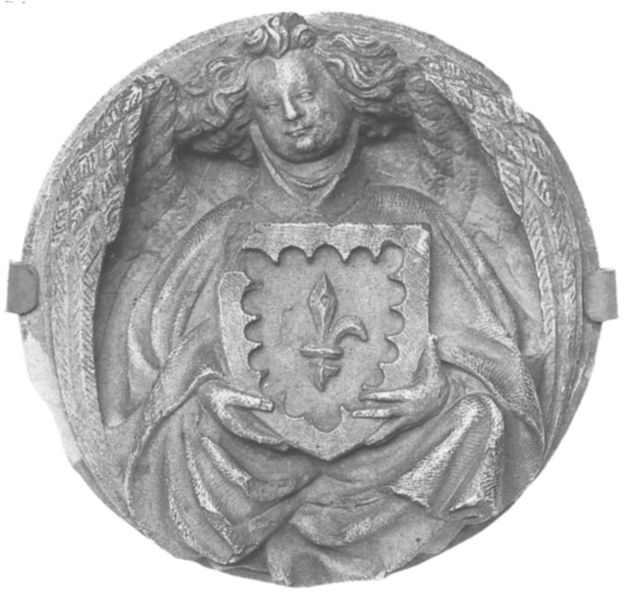
Titel: Engel mit Wappen des Herzogs von Berry vom Schloß Concressault
Schlagwörter: rund, medaille, mpnz